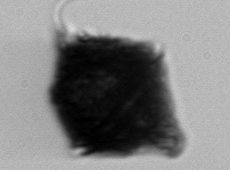
Label: Gonyaulax